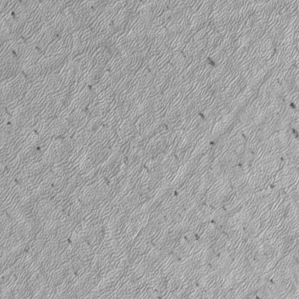
Label: frost